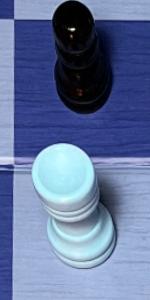
Label: Rook_White